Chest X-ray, AP view. Patient: 51 years old, sex M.
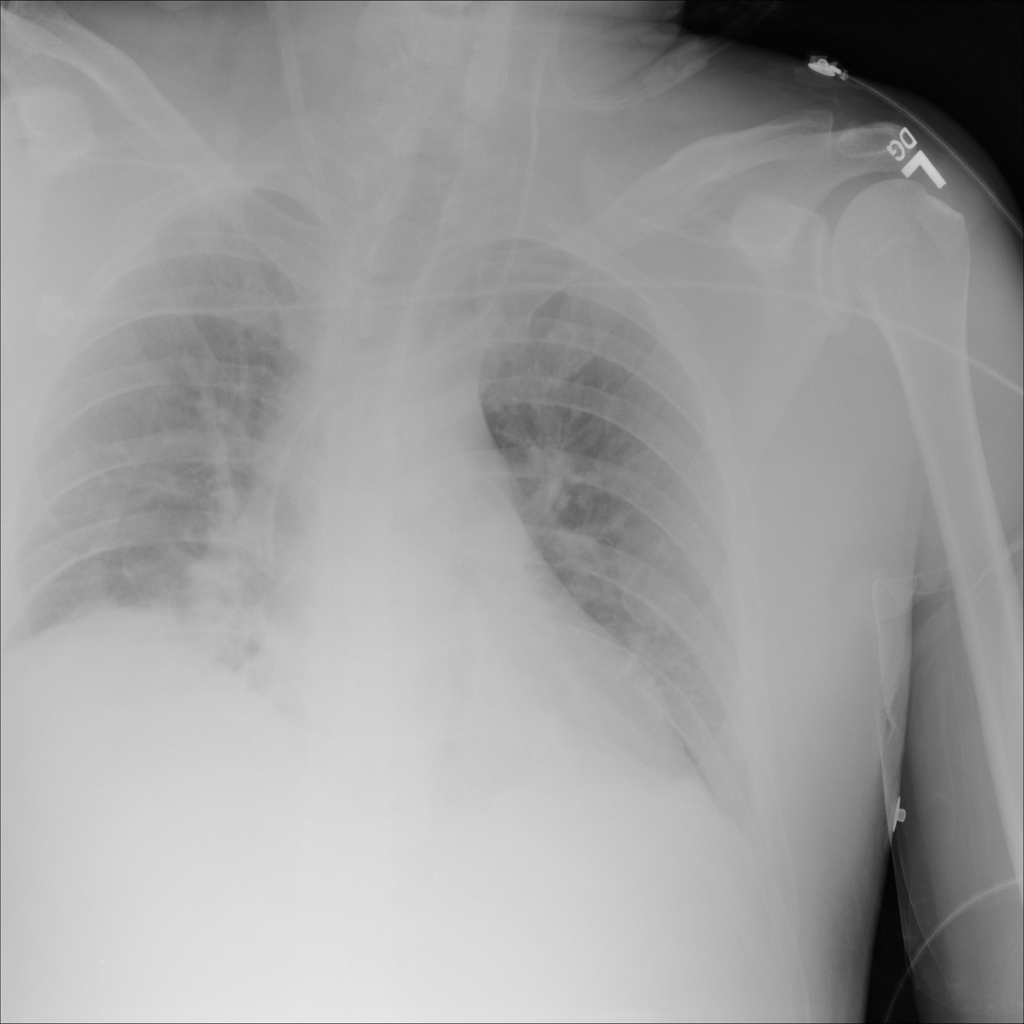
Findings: No Finding